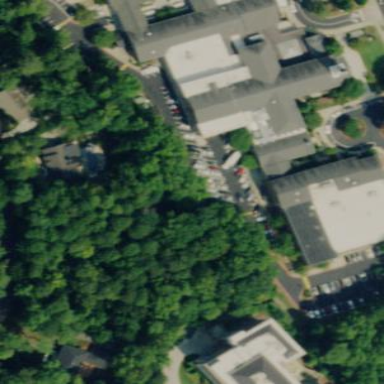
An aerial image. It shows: Building that serves as place of worship.